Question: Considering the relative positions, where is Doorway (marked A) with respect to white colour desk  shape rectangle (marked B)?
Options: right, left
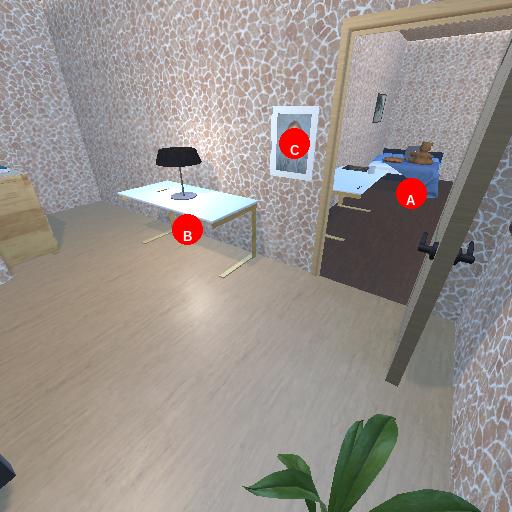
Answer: right